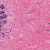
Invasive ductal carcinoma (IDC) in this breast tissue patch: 0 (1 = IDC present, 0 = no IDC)